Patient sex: M
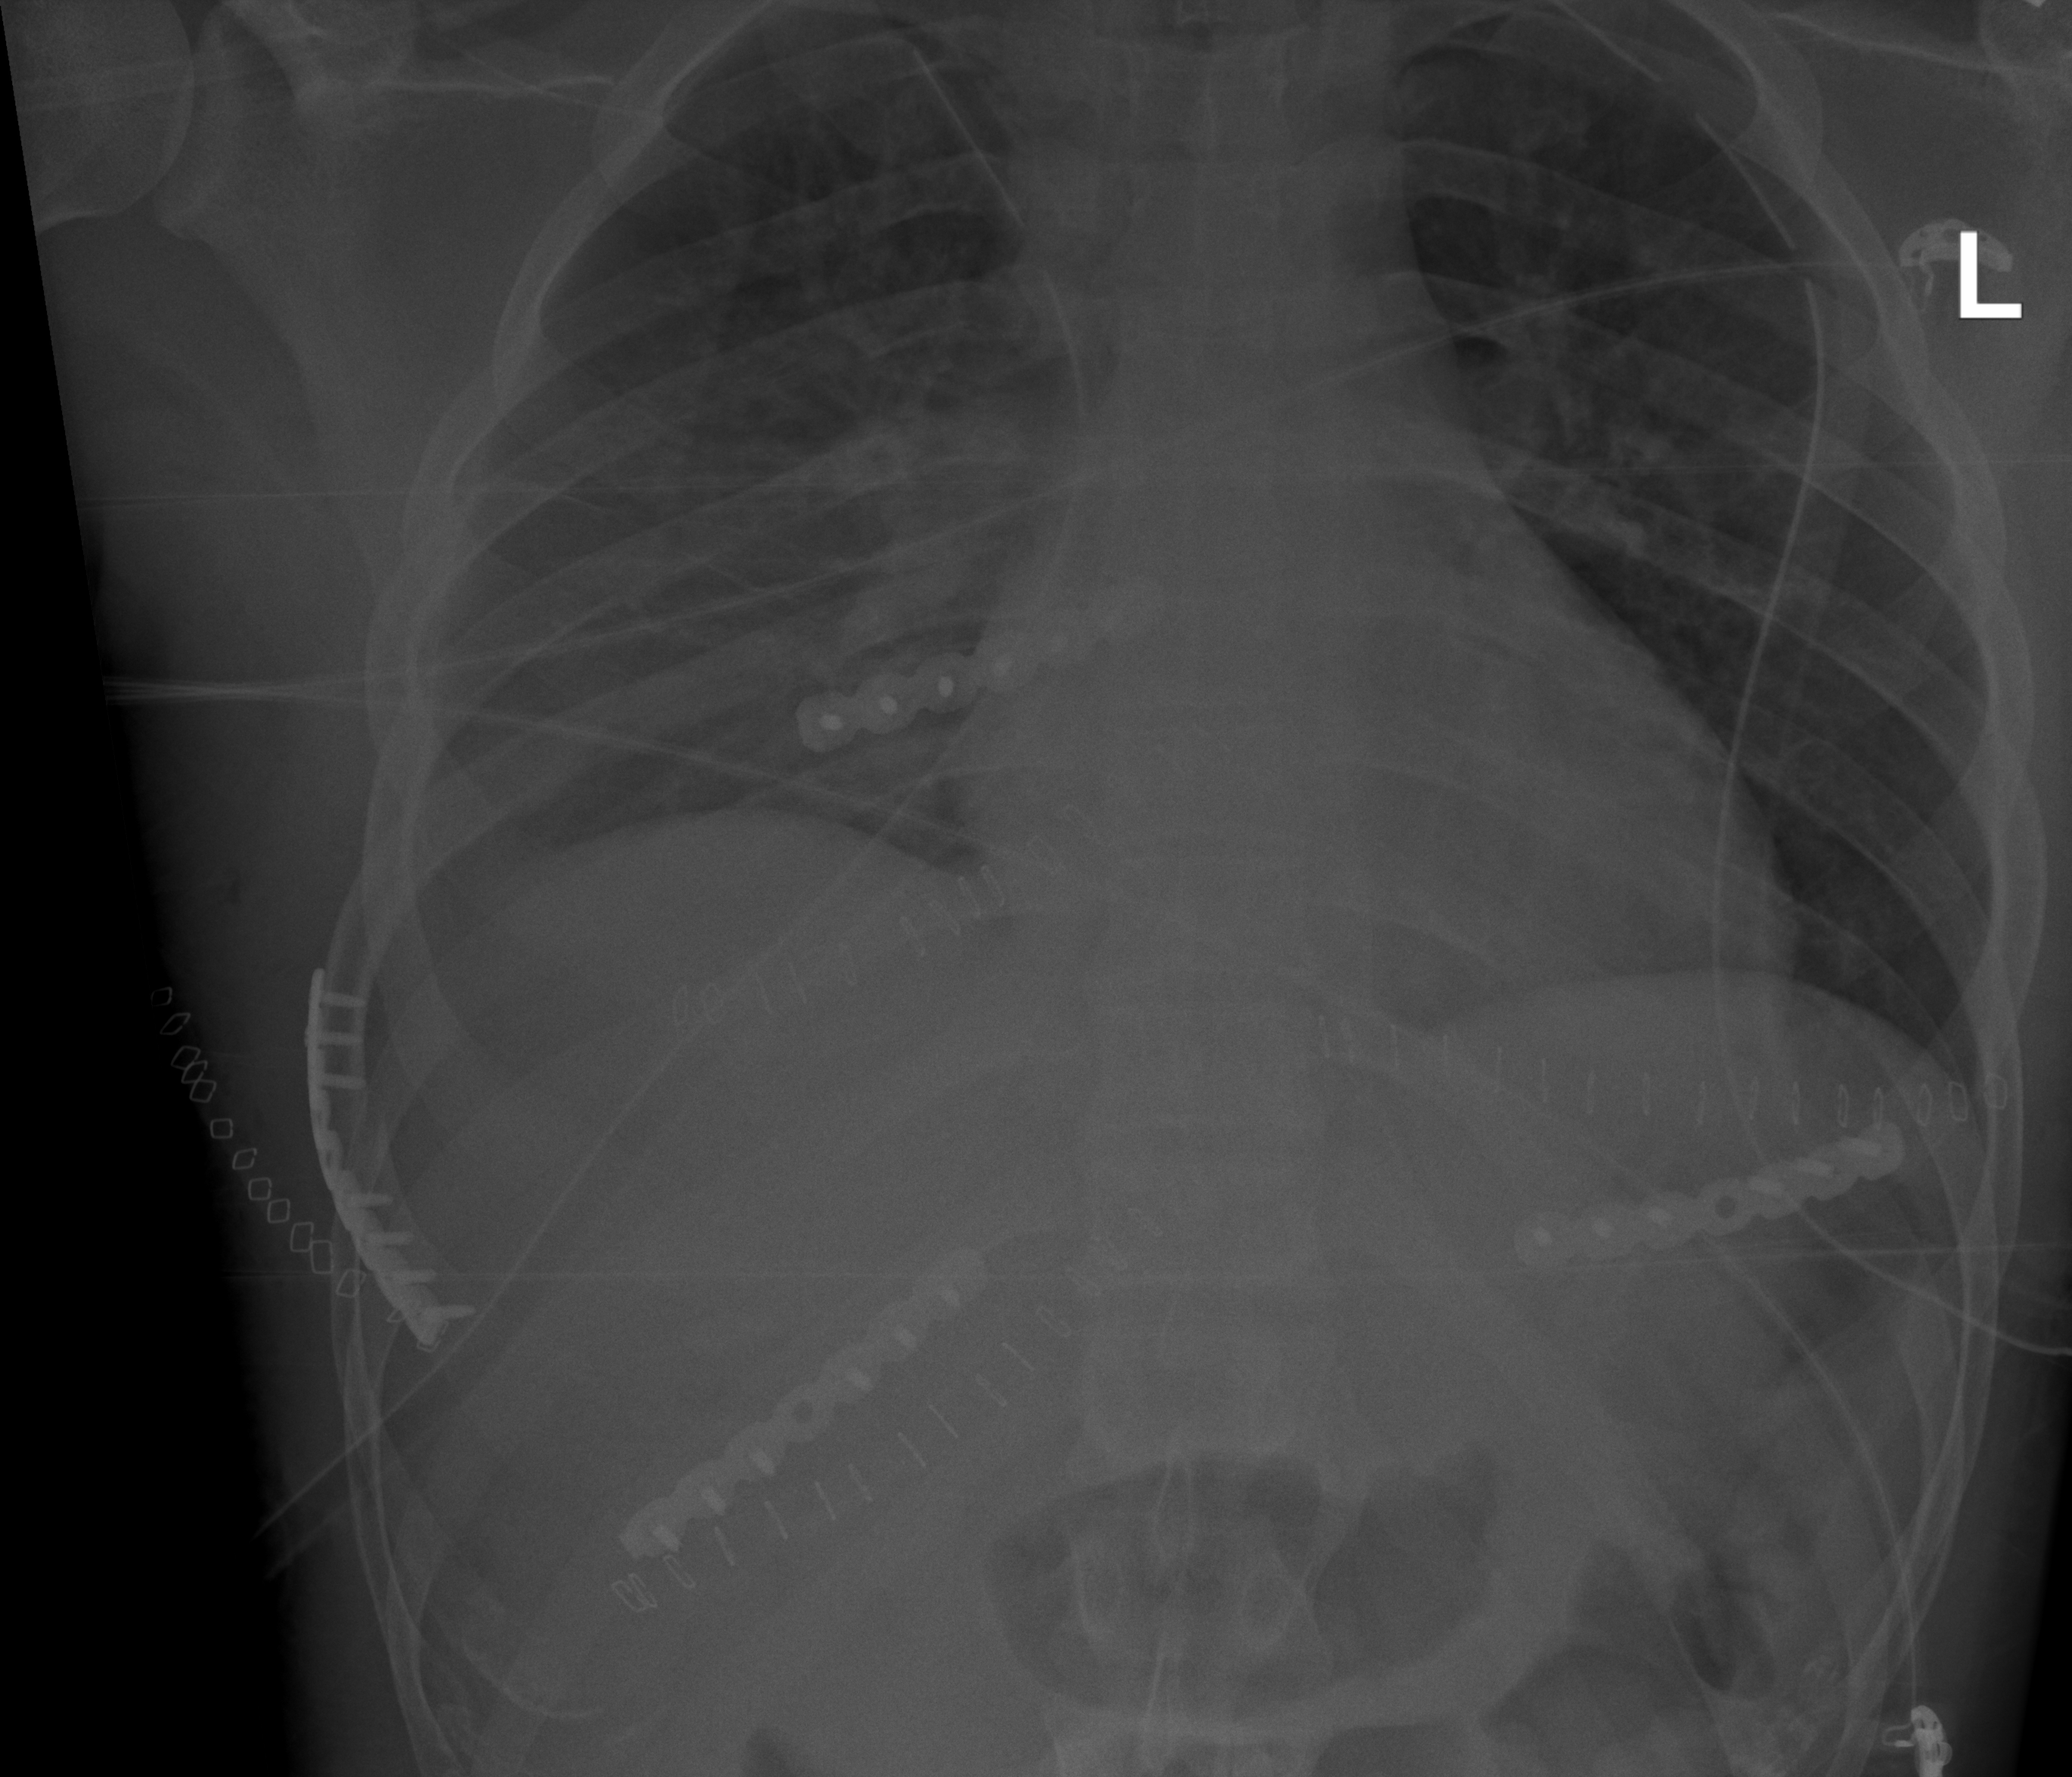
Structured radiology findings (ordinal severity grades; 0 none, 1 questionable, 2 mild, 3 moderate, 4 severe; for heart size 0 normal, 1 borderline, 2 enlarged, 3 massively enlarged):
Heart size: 0
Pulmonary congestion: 0
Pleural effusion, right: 2
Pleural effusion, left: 0
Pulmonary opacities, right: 0
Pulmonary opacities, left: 0
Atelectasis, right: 2
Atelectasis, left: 1